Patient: sex M, age 52
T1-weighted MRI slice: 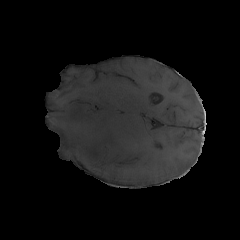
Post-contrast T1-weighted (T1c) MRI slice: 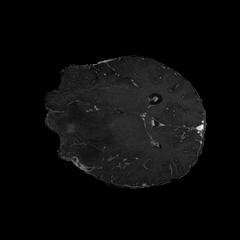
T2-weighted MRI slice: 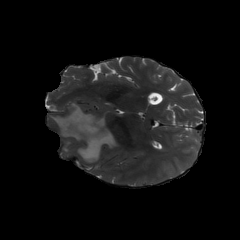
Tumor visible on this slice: yes
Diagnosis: Glioblastoma, IDH-wildtype
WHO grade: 4